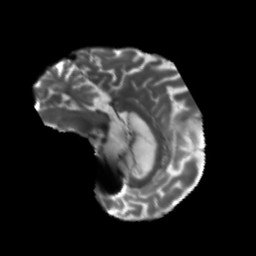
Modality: T2w
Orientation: sagittal
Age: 75
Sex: male
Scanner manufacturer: siemens
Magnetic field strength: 3 T
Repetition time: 5.25 s
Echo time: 0.08 s